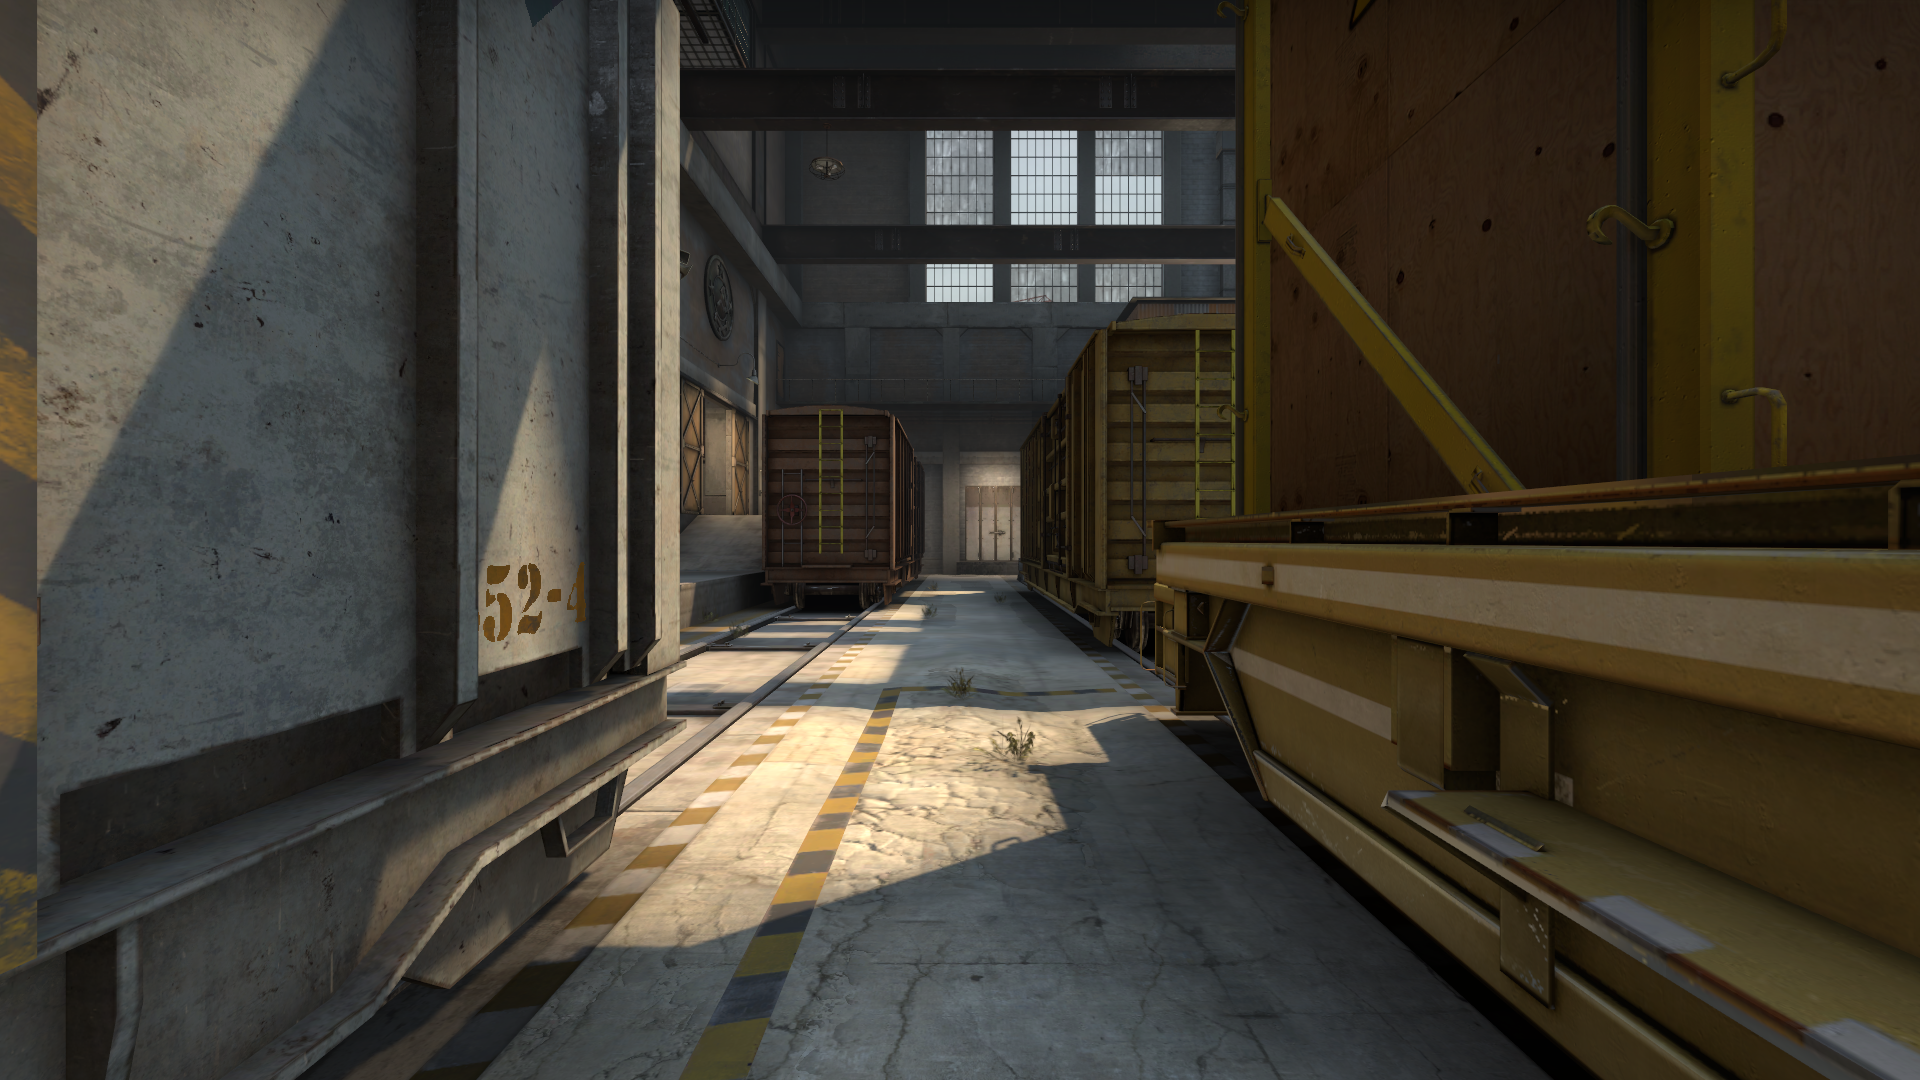
Map: de_train